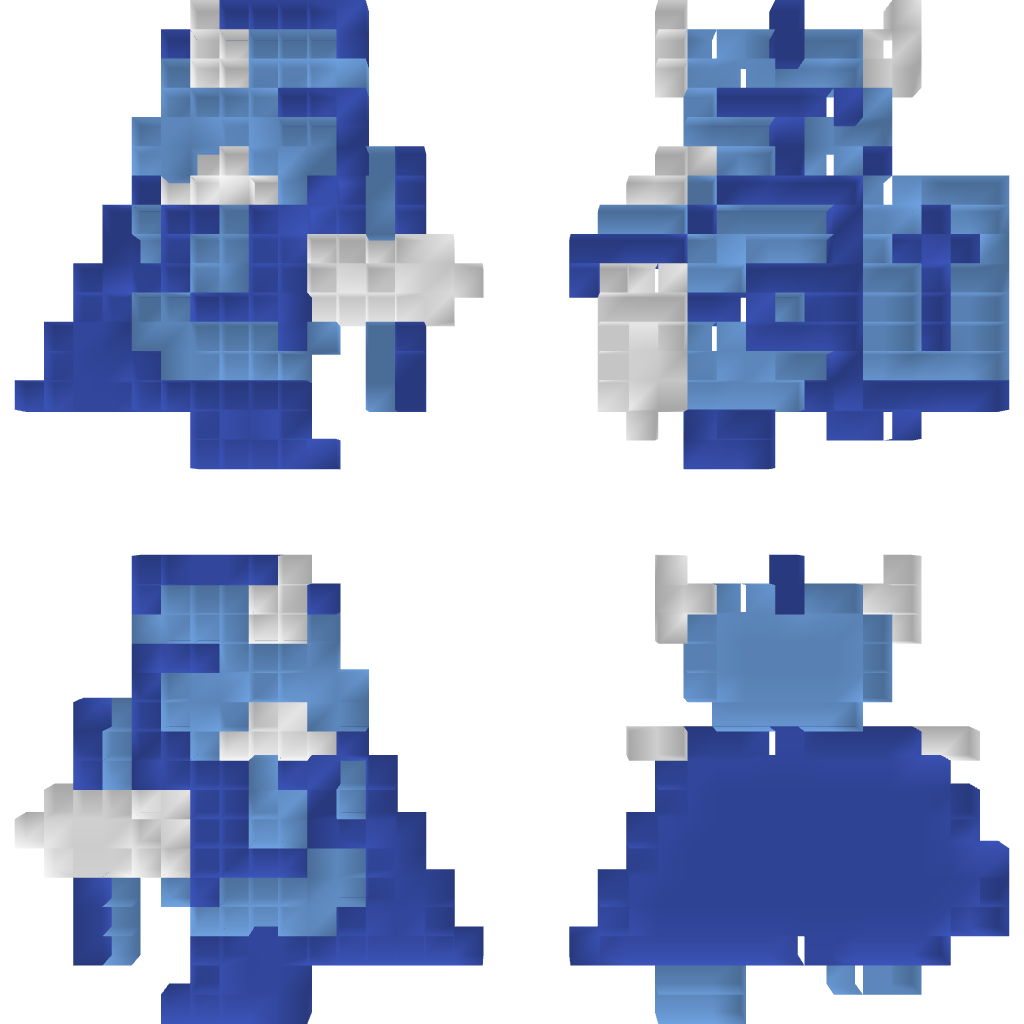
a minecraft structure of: Zelda/NES-Blue Darknut 4 high quality